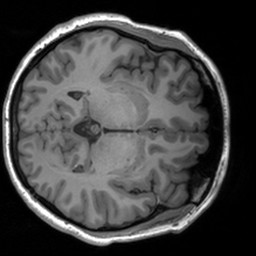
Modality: T1w
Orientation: axial
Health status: healthy
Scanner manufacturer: siemens
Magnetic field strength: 3 T
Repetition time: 1.9 s
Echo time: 0.00226 s